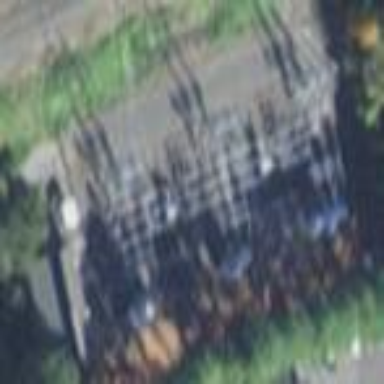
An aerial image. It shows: Distribution-level power substation.